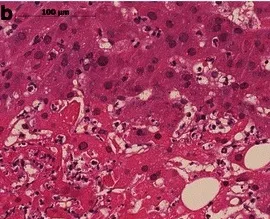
Hepatic.
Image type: pathology (h&e)